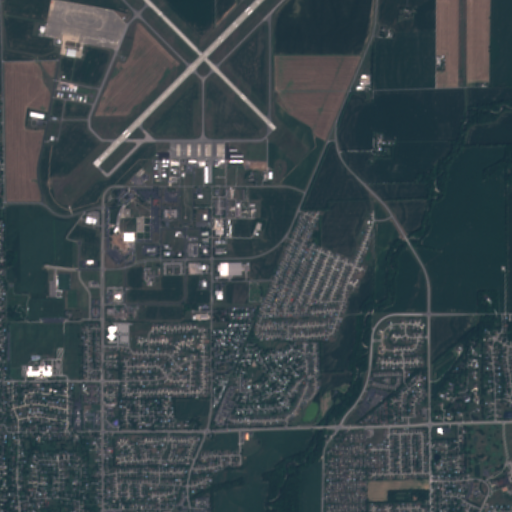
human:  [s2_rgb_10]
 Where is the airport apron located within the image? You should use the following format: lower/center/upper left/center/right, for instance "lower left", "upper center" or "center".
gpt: The airport apron is located in the upper left of the image.
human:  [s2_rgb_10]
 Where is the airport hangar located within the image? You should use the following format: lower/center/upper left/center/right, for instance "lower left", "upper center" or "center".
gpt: The airport hangar is located in the upper left of the image.
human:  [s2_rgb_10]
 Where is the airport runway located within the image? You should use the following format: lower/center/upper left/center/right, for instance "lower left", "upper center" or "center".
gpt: The airport runway is located in the upper left of the image.
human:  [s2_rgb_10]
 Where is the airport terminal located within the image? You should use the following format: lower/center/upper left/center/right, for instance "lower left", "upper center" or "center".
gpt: The airport terminal is located in the upper center of the image.
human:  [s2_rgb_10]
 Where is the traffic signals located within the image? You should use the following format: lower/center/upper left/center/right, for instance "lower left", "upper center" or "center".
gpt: The traffic signals is located in the lower left of the image.
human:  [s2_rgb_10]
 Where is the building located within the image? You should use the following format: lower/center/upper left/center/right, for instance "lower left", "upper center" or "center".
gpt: There is no building in the image.